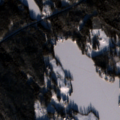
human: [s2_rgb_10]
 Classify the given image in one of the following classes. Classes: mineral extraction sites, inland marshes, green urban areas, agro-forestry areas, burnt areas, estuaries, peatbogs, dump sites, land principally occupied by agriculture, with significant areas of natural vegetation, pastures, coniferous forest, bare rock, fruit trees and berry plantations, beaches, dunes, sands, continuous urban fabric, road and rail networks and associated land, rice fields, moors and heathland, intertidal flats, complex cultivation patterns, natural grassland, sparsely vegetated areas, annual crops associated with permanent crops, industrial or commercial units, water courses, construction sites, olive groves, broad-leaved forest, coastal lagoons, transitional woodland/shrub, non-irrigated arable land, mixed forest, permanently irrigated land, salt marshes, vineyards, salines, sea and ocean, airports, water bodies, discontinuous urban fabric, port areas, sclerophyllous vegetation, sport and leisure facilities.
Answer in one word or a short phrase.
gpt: land principally occupied by agriculture, with significant areas of natural vegetation, coniferous forest, mixed forest, water bodies